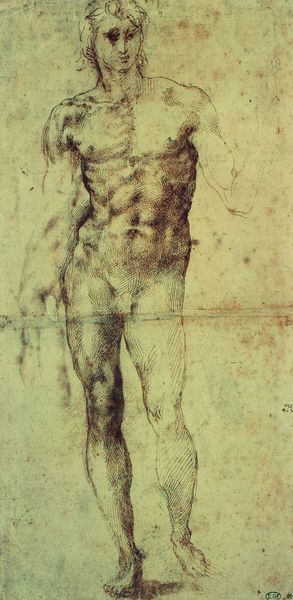
Titel: Studie für das Modell des David
Künstler: Michelangelo
Institution: Paris, Musée du Louvre
Schlagwörter: kopf, körper, mann, nackt, grün, bewegung, brust, schwarz, zeichnung, arme, studie, muskeln, rippen, ganzkörper, jüngling, stark, brustkorb, waschbrettbauch, muslen